Question: I need to select the last item in the list. My code below shows the message that the element is not currently visible. How can fix this?
'''
WebDriverWait wait = new WebDriverWait(driver, 60);
wait.until(ExpectedConditions.visibilityOfAllElementsLocatedBy(By.cssSelector("#s2id_autogen1 > a.select2-choice > span")));
WebElement element = driver.findElement(By.xpath("//select[@name='siteKey']"));
element.click();
Select select = new Select(element);
select.selectByIndex(select.getOptions().size()-1);
'''
HTML:
'''
<div id="overview_form">
<ol>
<li>
<span>1.</span>
<label class="input_label" for="sites">Sites*</label>
<div class="select2-container select2-dropdown-open select2-container-active" id="s2id_autogen1" style="width: 500px;">
<a tabindex="-1" class="select2-choice" onclick="return false;" href="javascript:void(0)">
<span>gn</span><abbr style="display:none;" class="select2-search-choice-close"></abbr><div><b></b></div></a>
<input type="text" class="select2-focusser select2-offscreen" disabled="disabled"></div>
<select style="width:500px; *width:400px;" size="1" name="siteKey" class="select2-offscreen" tabindex="-1">
<option value="30706">gn</option>
<option value="30813">www.walmart.com_20150212151258</option>
<option value="30815">www.walmart.com_20150212151452</option>
<option value="30817">www.walmart.com_20150212152338</option>
<option value="30819">www.walmart.com_20150212152521</option>
<option value="30820">www.walmart.com_20150212152849</option>
<option value="30822">www.walmart.com_20150212152939</option>
<option value="30824">www.walmart.com_20150212153438</option>
<option value="30761">www.yup.com</option>
</select>
</li>
</ol>
'''
Screenshot of the List. This list has a search field, where user can enter prefixes to narrow-down the search.

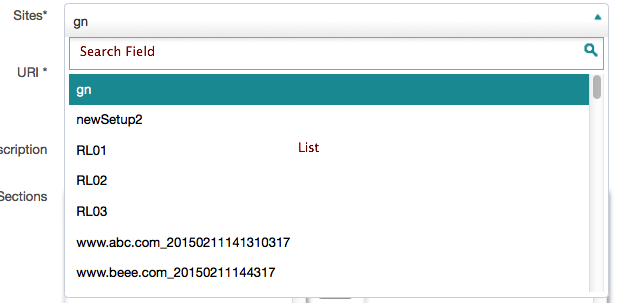
Answer: Try this. Please make sure to expand the list as needed. The selector is written such a way so that it will always fine the last option of the select tag named 'siteKey'
'''
//this selector find the last child o
By cssSelector = By.cssSelector("[name='siteKey']>option:last-child");
//explicit wait to make sure the element present
WebElement element = new WebDriverWait(driver,10).until(ExpectedConditions.presenceOfElementLocated(cssSelector));
element.click();
System.out.println(element.getText());
'''
Print
'''
www.yup.com
'''